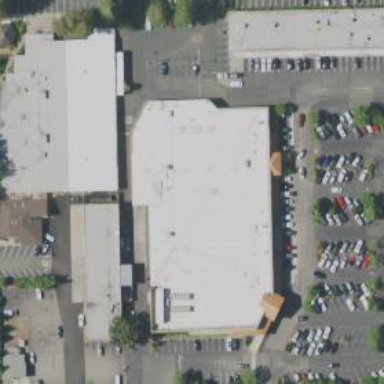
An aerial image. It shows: Building that houses supermarket.